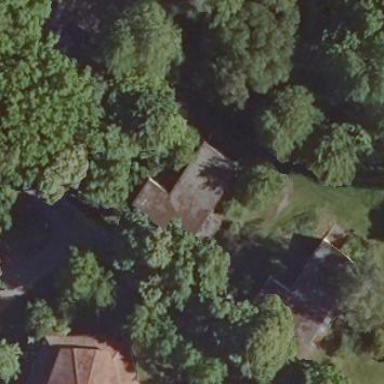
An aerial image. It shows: Detached building.